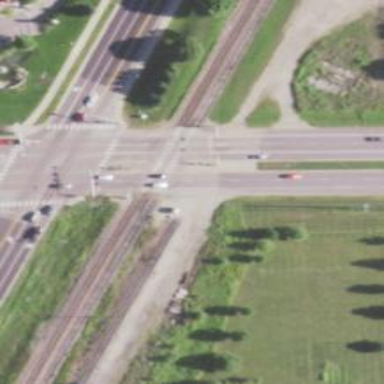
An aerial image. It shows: Level crossing with both lights and saltire in place.